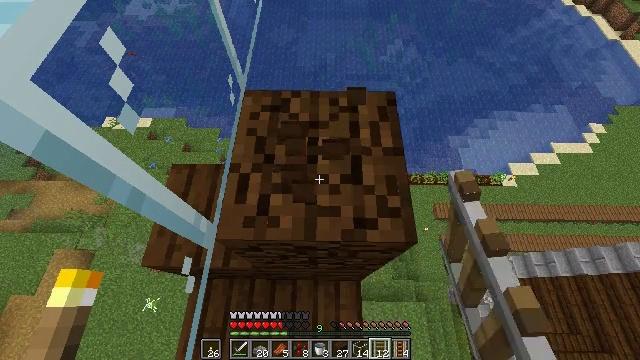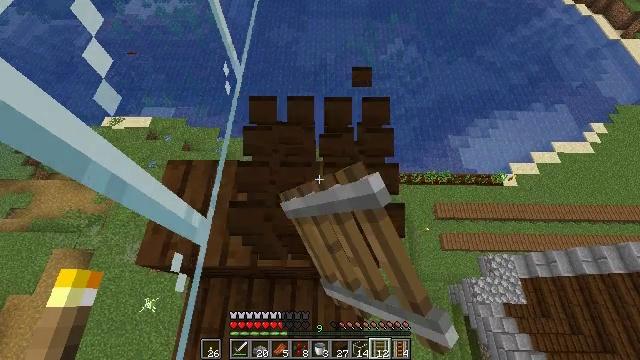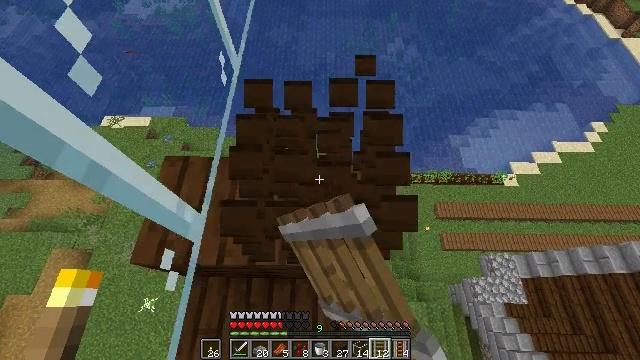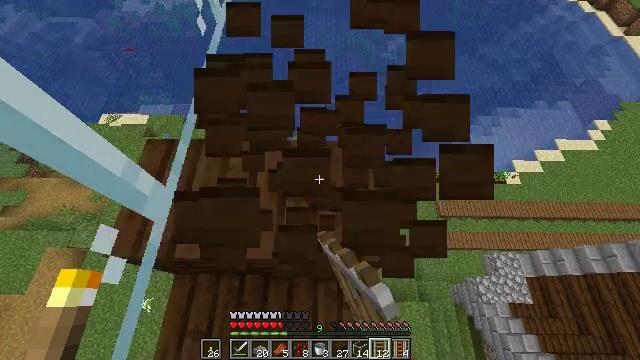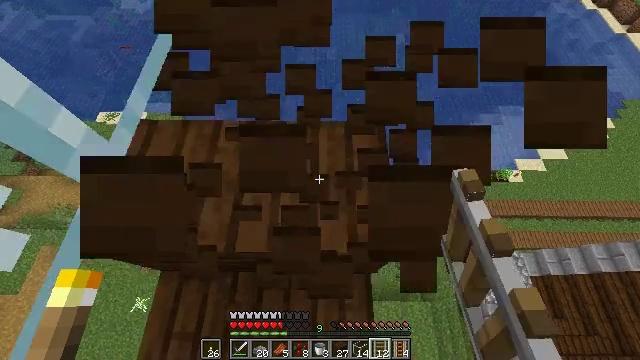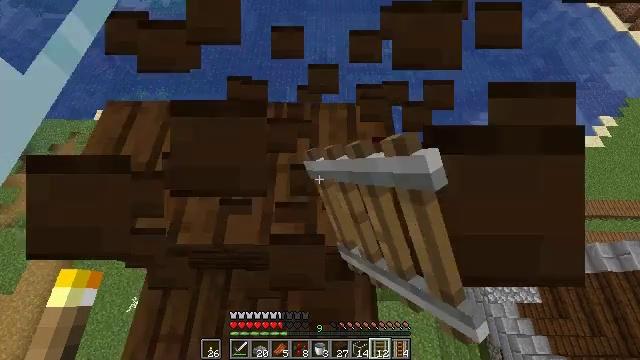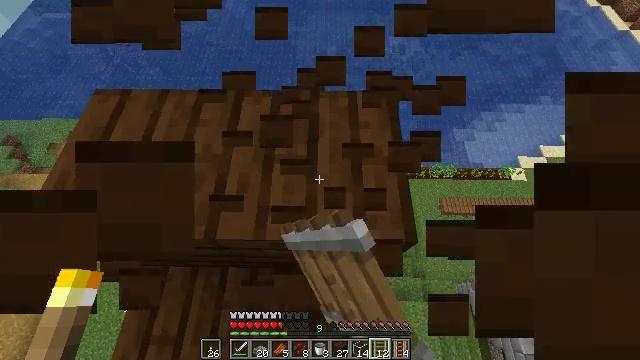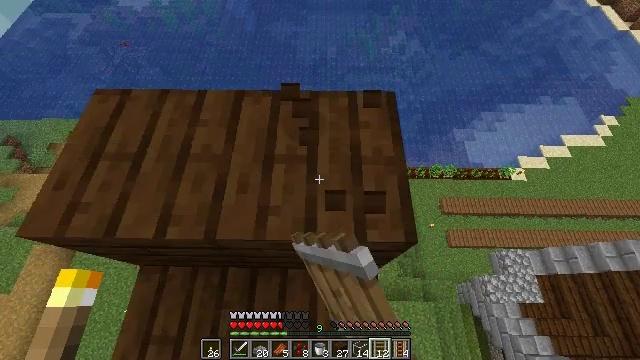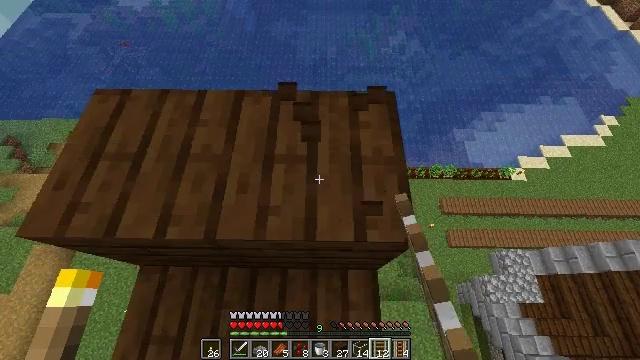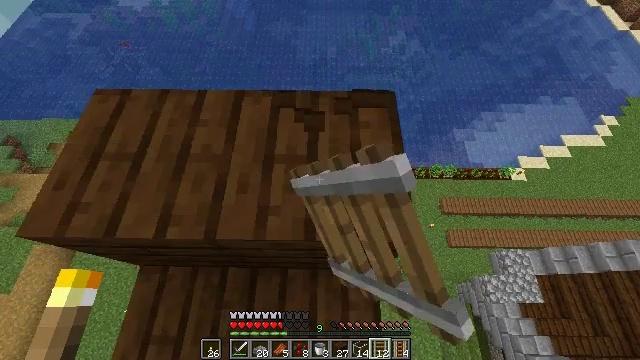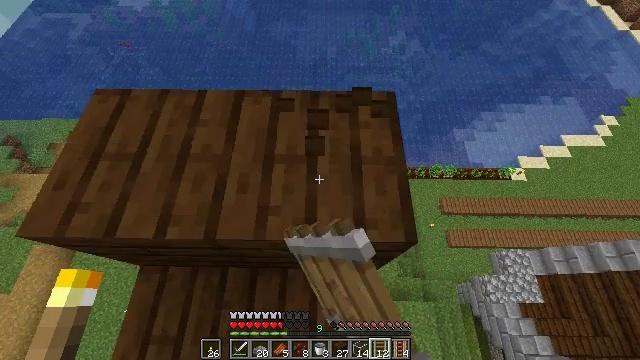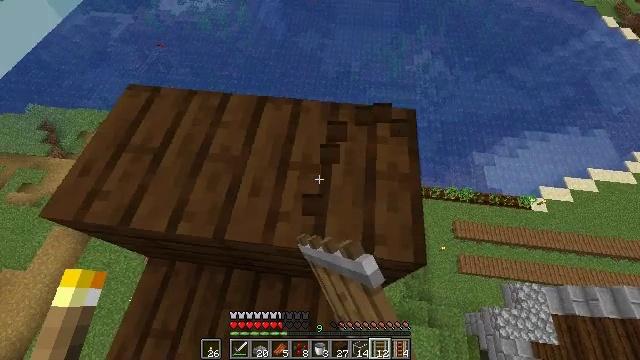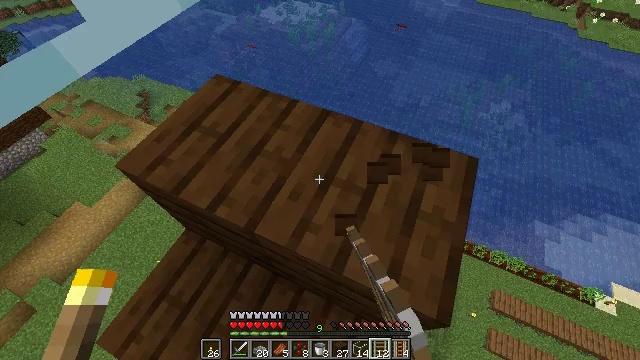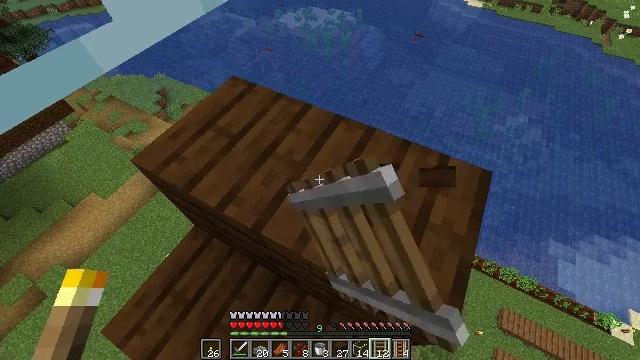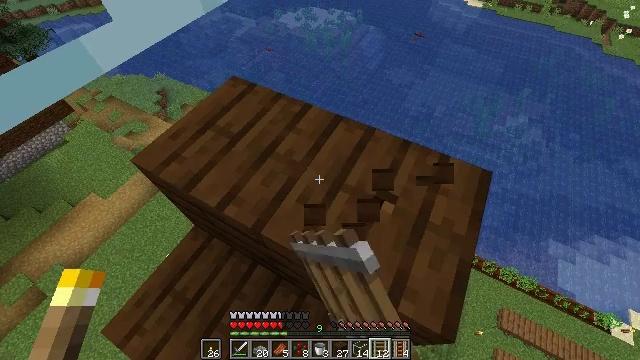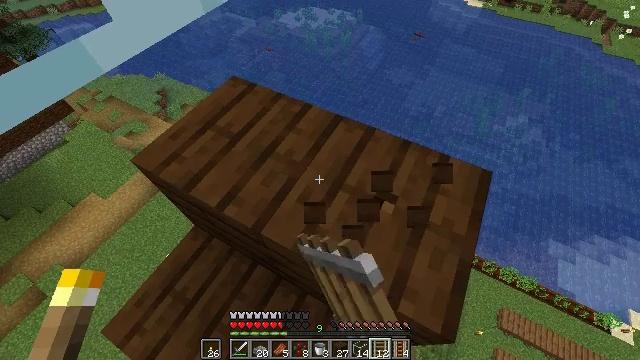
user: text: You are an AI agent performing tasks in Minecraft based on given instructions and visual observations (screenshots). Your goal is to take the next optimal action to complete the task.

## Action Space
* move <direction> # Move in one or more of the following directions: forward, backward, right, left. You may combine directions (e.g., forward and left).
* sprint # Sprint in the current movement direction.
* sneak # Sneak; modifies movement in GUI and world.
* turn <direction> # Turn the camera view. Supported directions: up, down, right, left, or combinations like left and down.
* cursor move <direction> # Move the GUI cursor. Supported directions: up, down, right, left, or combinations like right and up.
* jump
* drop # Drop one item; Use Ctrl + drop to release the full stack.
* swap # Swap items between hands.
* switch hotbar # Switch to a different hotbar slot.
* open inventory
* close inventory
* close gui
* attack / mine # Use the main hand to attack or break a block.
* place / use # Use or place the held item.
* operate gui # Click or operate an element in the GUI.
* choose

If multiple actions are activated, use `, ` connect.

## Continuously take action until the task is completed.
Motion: motion action
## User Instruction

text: Break the existing dark oak planks.
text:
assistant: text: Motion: sneak, attack / mine
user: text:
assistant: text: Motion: sneak, attack / mine
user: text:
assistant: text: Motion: sneak, attack / mine
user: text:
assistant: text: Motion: sneak, attack / mine
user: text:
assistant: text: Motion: sneak, attack / mine
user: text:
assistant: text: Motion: sneak, attack / mine
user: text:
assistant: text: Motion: sneak, attack / mine
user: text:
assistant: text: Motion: sneak, attack / mine
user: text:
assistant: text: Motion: sneak, attack / mine
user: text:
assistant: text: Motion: sneak, attack / mine
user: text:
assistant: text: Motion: sneak, turn left and up, attack / mine
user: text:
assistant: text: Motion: sneak, turn left and up, attack / mine
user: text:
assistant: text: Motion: sneak, turn left and up, attack / mine
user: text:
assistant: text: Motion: sneak, attack / mine
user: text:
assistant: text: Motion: sneak, attack / mine
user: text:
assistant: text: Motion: sneak, attack / mine
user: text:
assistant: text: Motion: sneak, attack / mine
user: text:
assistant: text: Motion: sneak, attack / mine
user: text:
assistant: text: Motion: sneak, attack / mine
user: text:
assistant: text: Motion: sneak, attack / mine
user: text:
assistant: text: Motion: sneak, attack / mine
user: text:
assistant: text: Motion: sneak, attack / mine
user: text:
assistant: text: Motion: sneak, attack / mine
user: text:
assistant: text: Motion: sneak, attack / mine
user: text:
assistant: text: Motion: sneak, attack / mine
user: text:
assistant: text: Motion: sneak, attack / mine
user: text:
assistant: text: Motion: sneak, attack / mine
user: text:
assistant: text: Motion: sneak, attack / mine
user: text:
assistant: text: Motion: sneak, attack / mine
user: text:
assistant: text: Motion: sneak, attack / mine